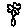
Label: flower